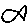
Label: fish